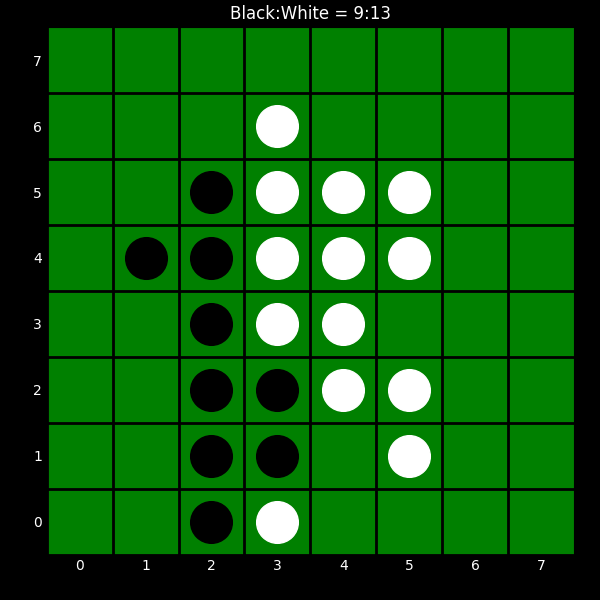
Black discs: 9
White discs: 13